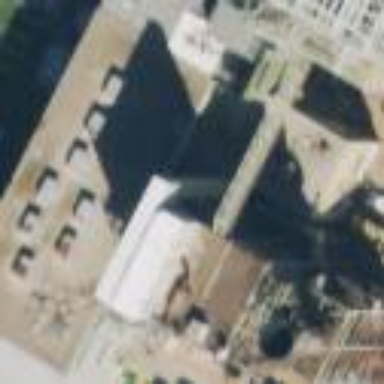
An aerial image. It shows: Building with gas-powered steam turbine generator inside.